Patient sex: F
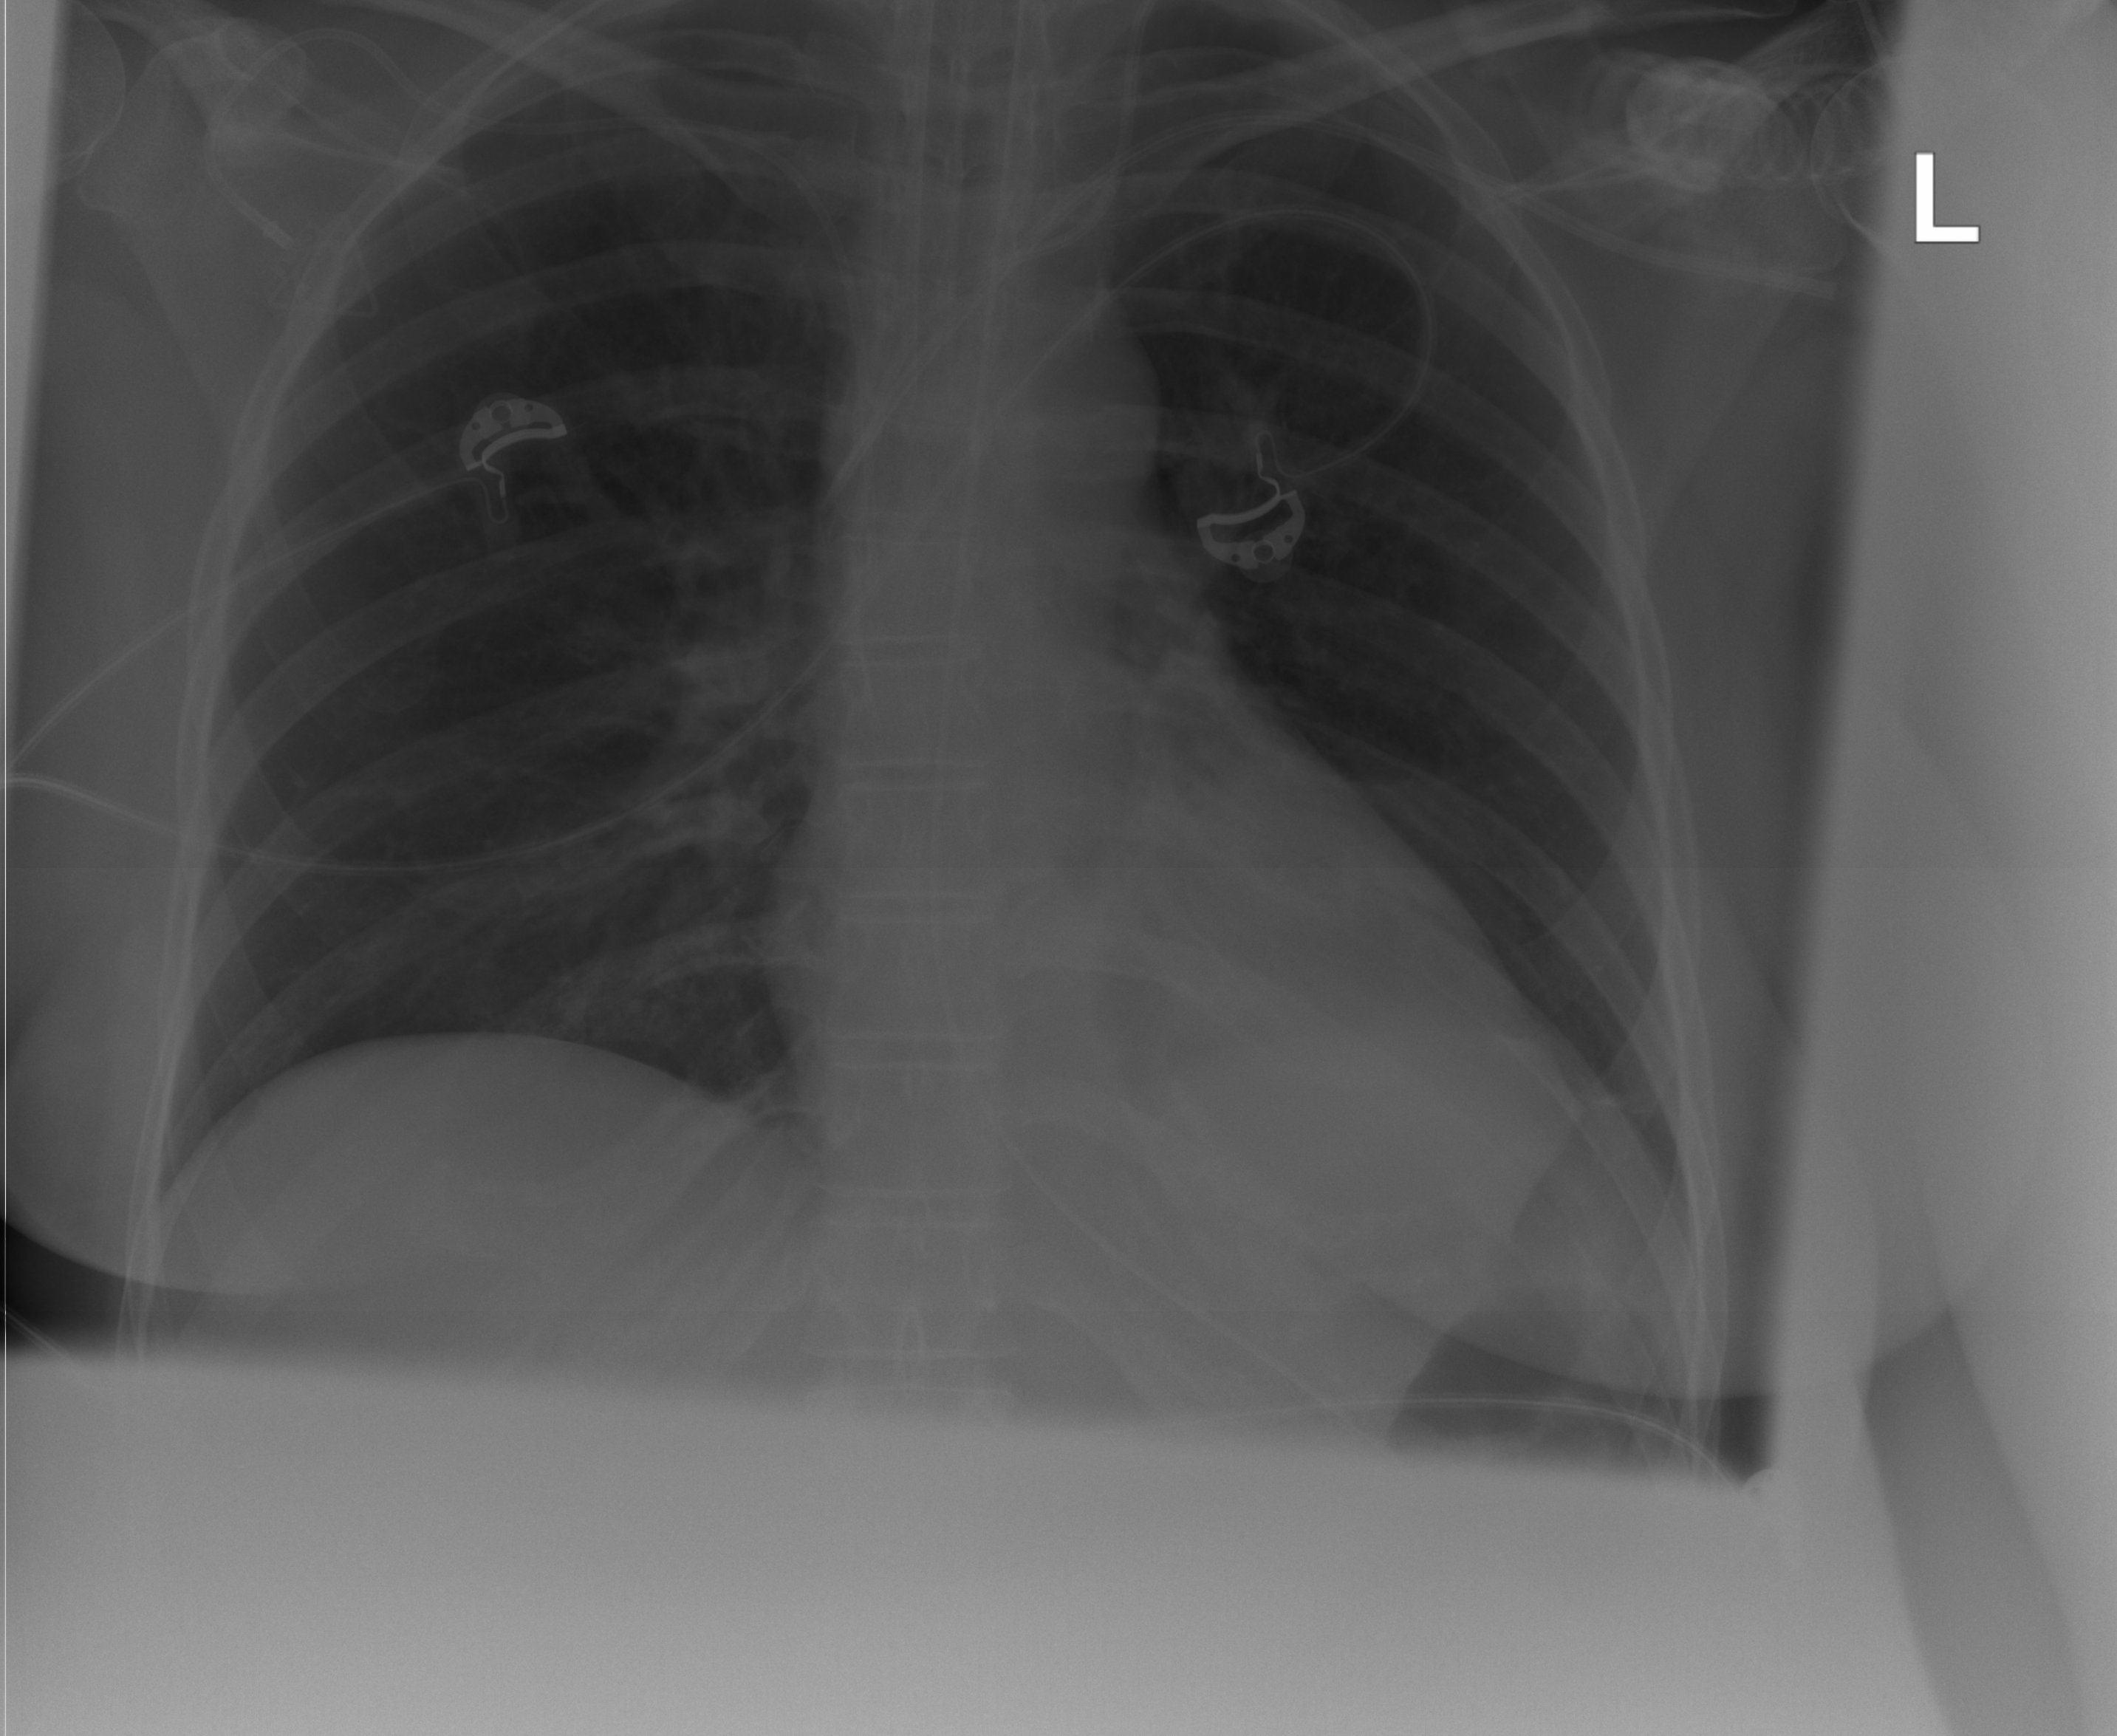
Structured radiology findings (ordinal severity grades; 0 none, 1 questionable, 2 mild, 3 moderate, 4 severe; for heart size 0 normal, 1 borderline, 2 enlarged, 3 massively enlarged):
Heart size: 0
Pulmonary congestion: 0
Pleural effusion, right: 0
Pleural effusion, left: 2
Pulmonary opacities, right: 0
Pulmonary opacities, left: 0
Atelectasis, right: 0
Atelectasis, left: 2